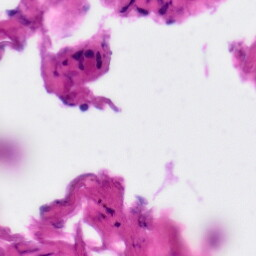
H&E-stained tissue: Tonsil